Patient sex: M
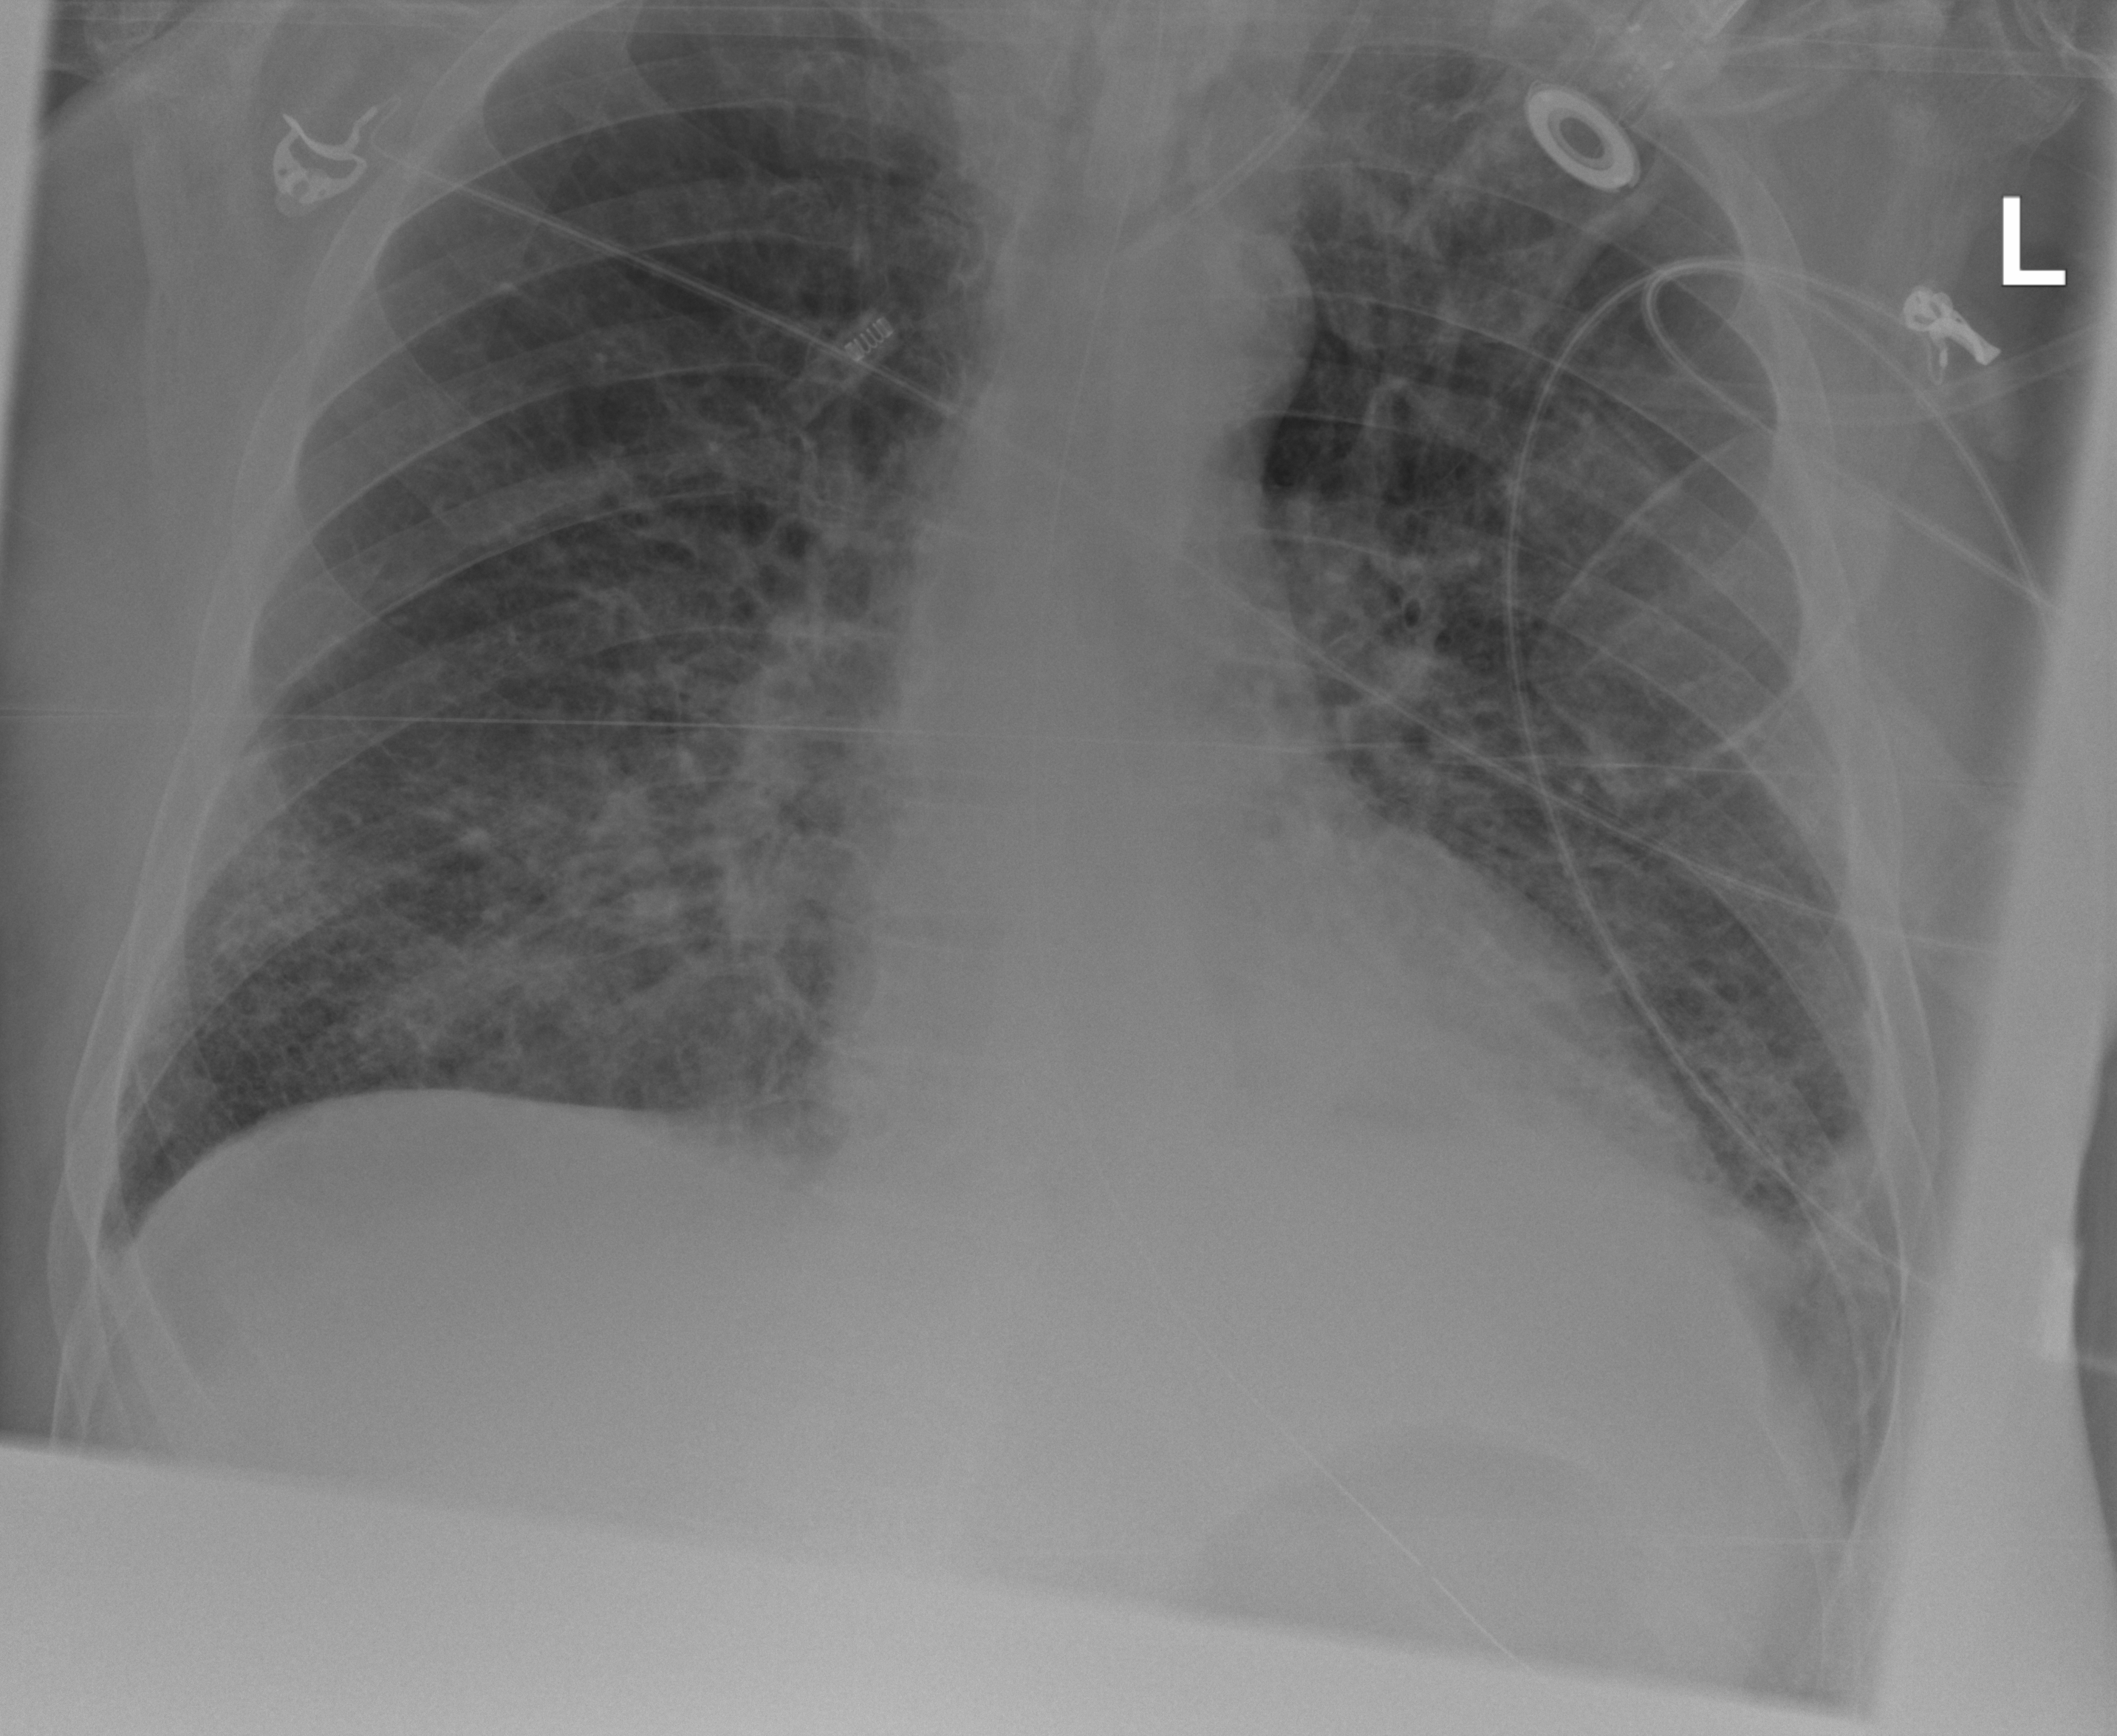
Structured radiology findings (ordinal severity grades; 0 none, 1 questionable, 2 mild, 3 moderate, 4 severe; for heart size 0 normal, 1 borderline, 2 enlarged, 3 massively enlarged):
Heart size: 0
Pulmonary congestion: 2
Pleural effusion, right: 0
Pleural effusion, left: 1
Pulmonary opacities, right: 2
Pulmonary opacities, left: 2
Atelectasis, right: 2
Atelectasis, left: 2